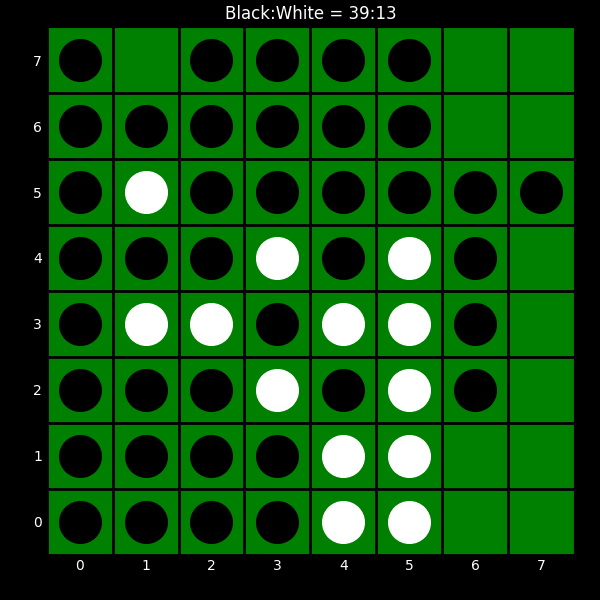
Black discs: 39
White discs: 13